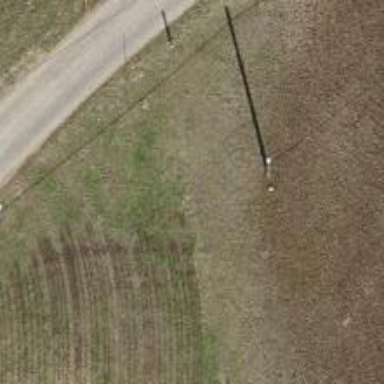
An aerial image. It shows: Power pole.